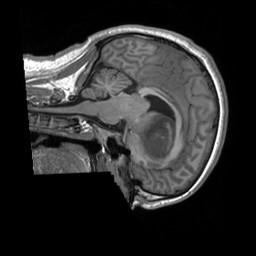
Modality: T1w
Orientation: sagittal
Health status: ill
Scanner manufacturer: siemens
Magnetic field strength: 3 T
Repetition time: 1.7 s
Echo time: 0.00239 s